Interaction volume radius: 5 \u00c5
Interaction volume height: 50 \u00c5
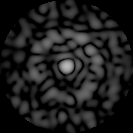
Disorder parameter: 0.8408